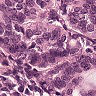
Metastatic tissue present: yes